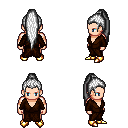
a pixel art fantasy rpg character, male body template, human, light skin, brown robe, magenta pants, white extra-long topknot hairstyle, gold boots, four views (front, back, left, right), 2x2 character sprite sheet, small pixel art, hard edges, no anti-aliasing